Interaction volume radius: 10 \u00c5
Interaction volume height: 35 \u00c5
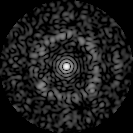
Disorder parameter: 0.7513